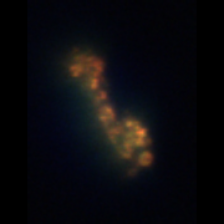
Taxon: Chaetoceros
Group: Diatoms